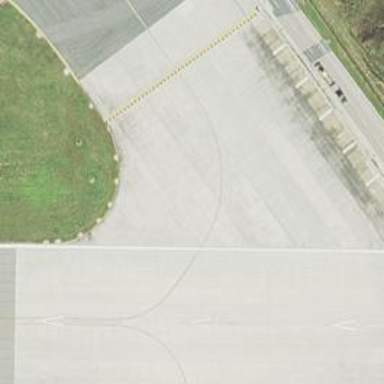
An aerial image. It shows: View of taxiway at the airport.